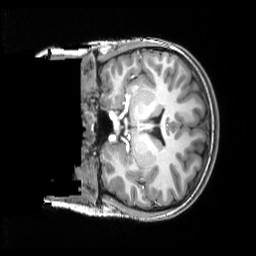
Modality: T1w
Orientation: coronal